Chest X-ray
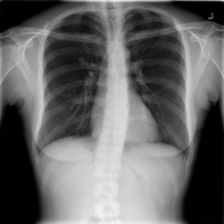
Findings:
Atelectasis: negative
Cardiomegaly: negative
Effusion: negative
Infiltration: negative
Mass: negative
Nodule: positive
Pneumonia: negative
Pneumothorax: negative
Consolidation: negative
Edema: negative
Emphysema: negative
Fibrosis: negative
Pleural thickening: negative
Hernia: negative